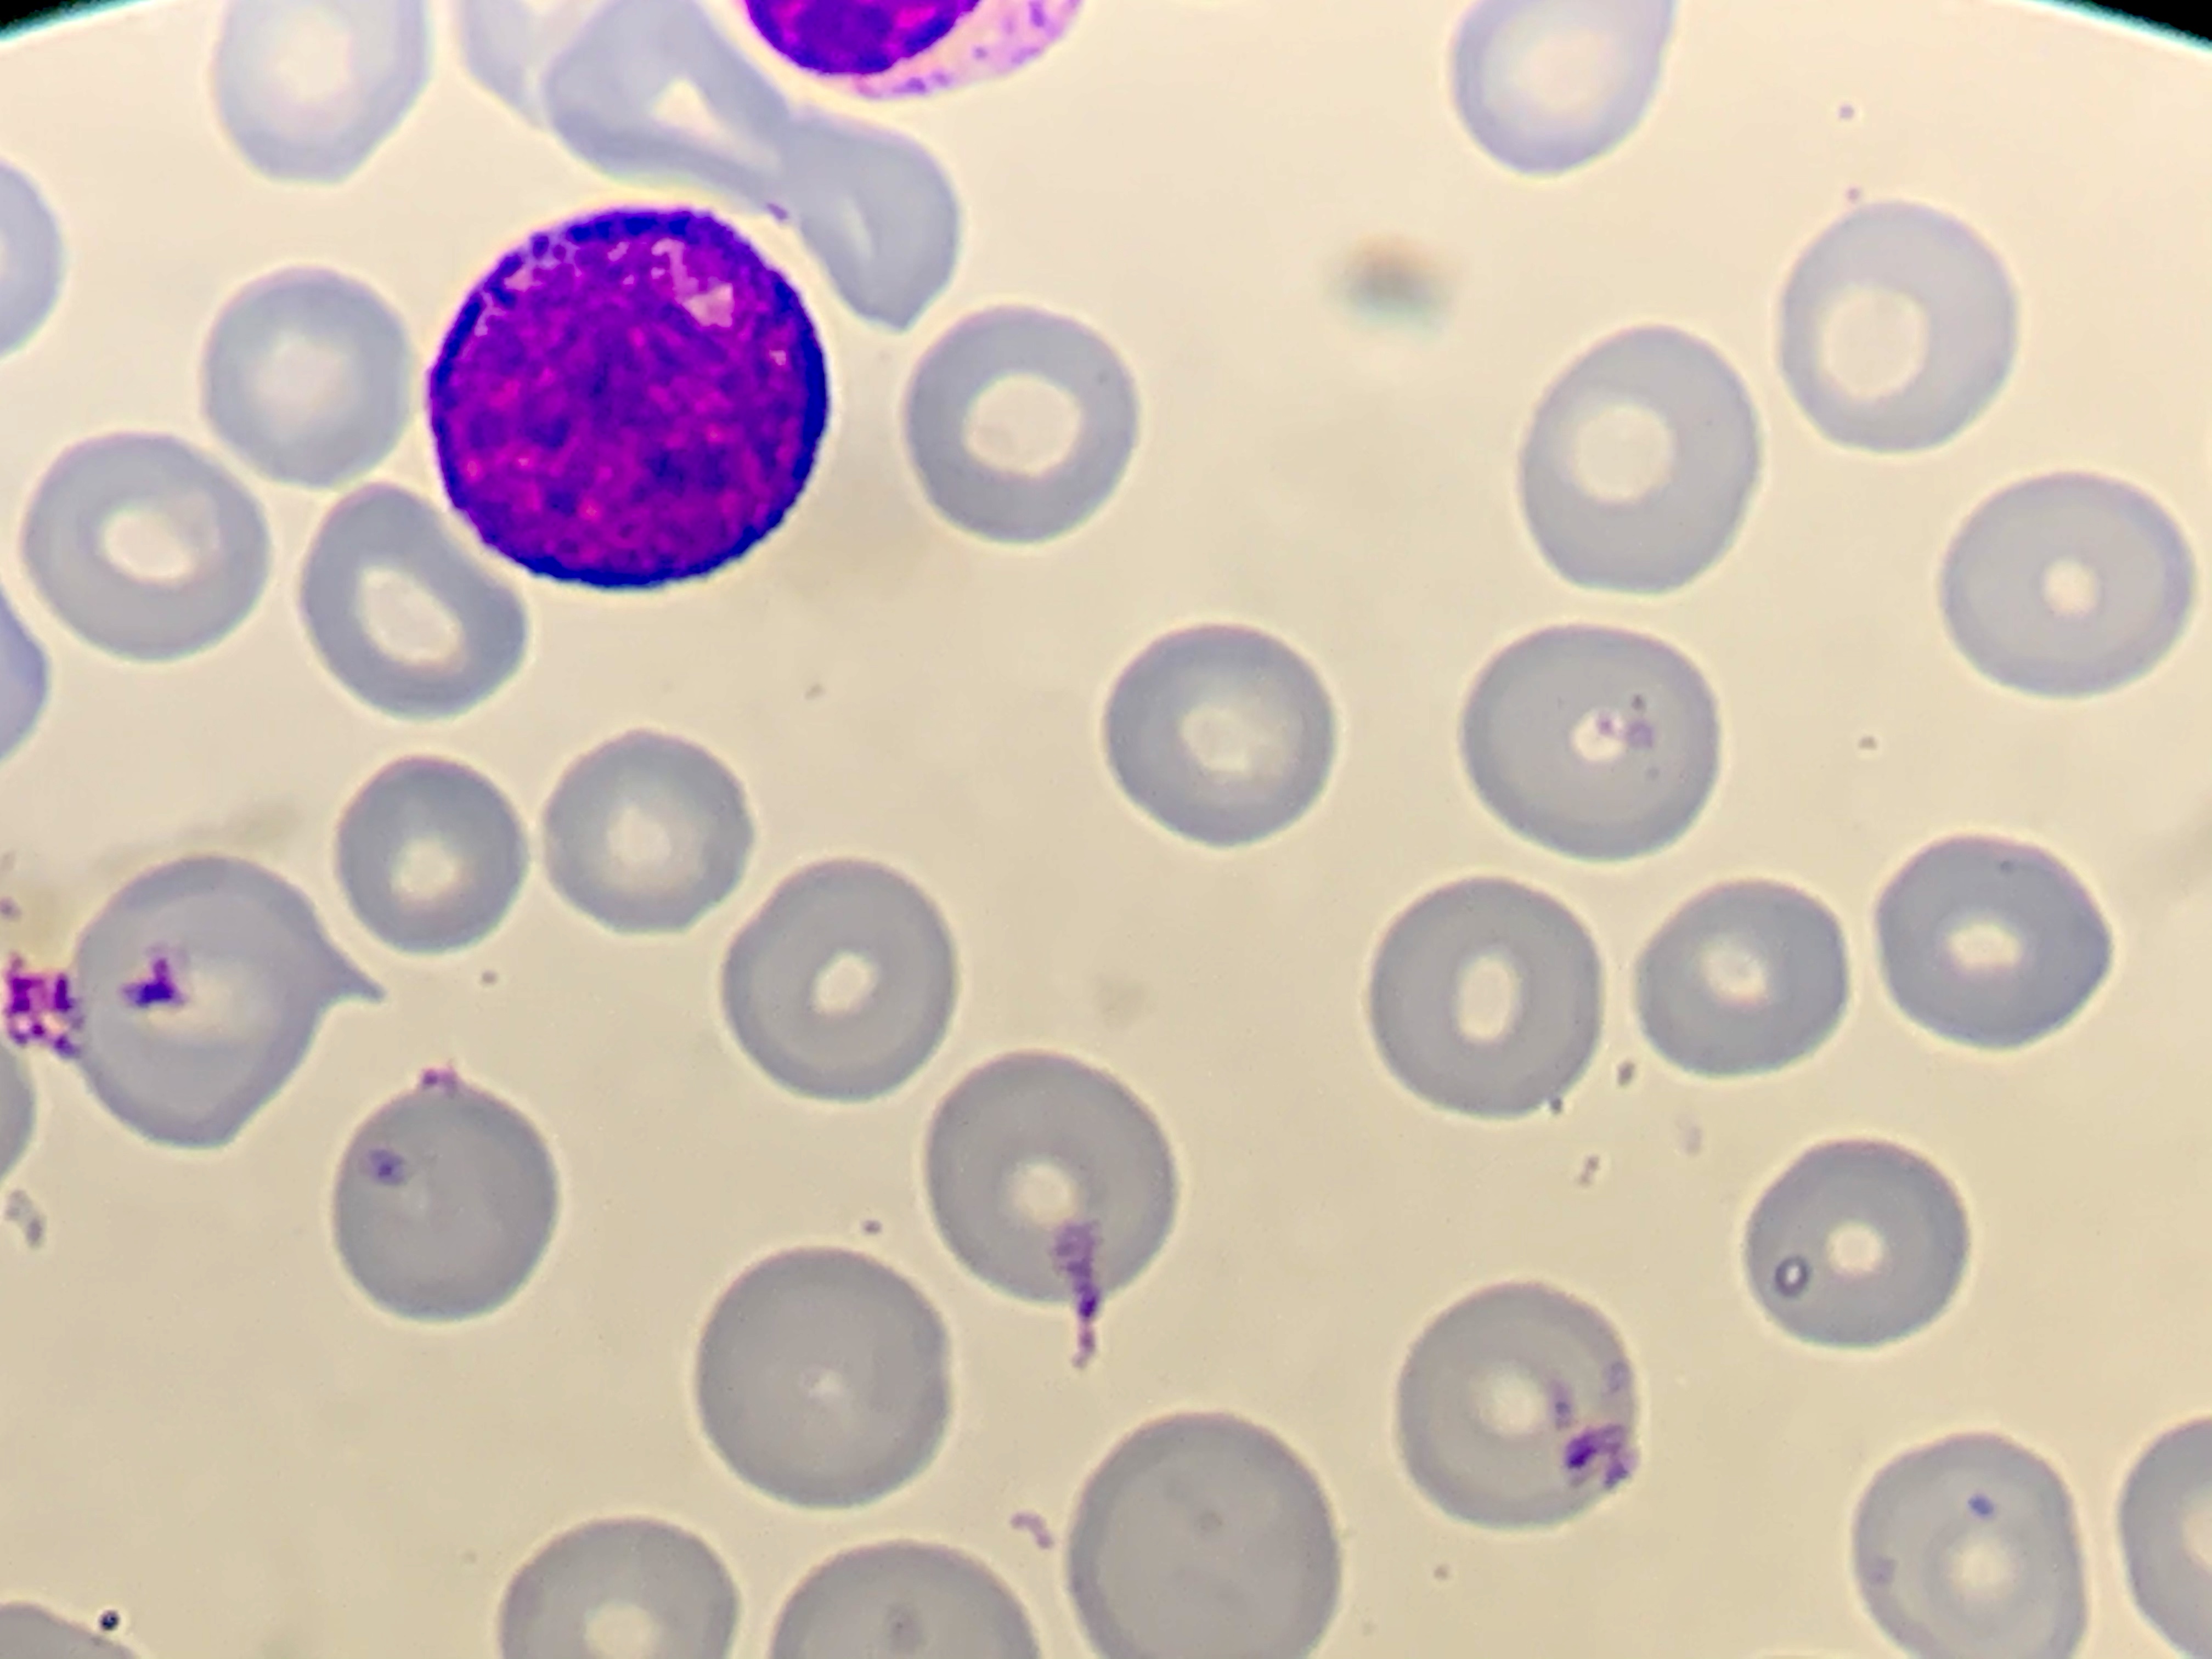
Cell type: MYELOCYTE